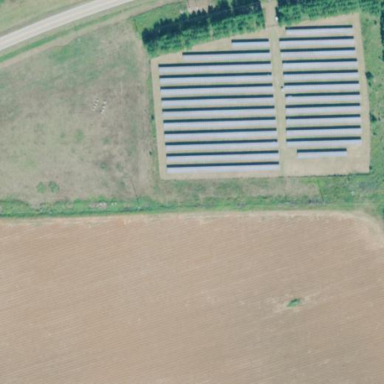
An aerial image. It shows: Solar power plant utilizing photovoltaic technology.